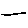
Label: line